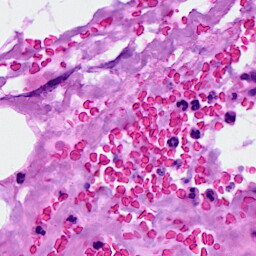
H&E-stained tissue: Breast